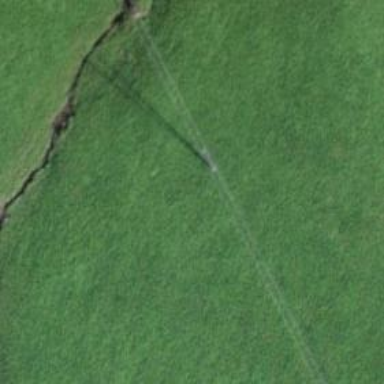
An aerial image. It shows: Minor power line.